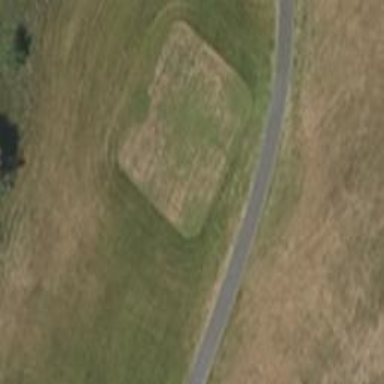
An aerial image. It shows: Golf tee.